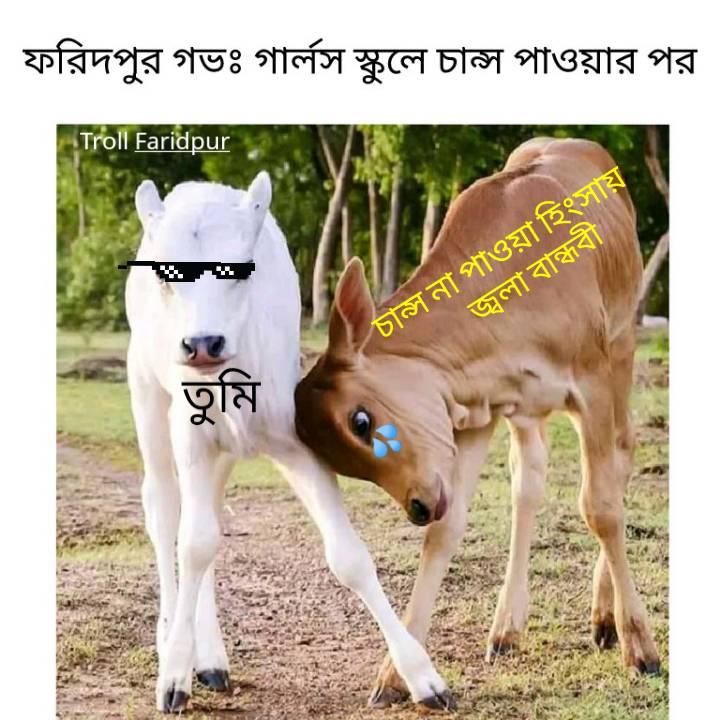
Caption: ফরিদপুর গভঃ গার্লস স্কুলে চান্স পাওয়ার পর      তুমি     চান্স না পাওয়া হিংসায় জ্বলা বান্ধবী
Label: non-hate